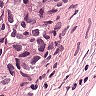
Metastatic tissue present: yes